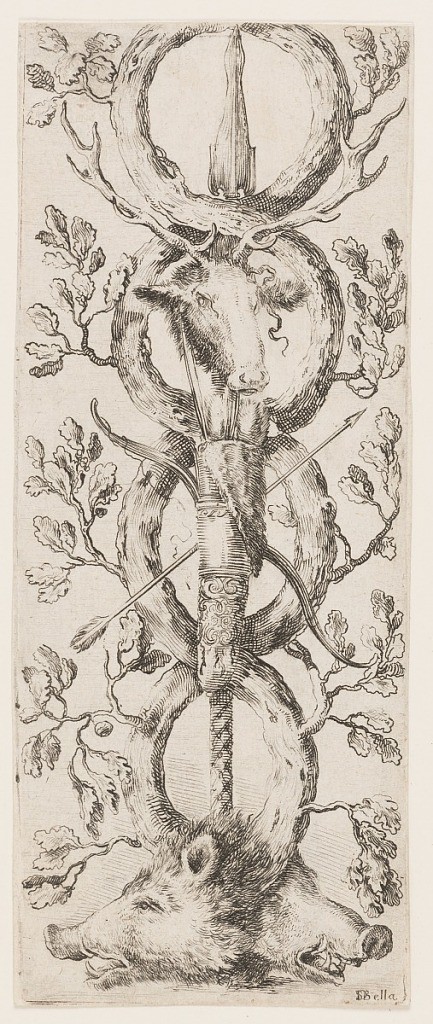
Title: Ornamenti o Grottesche (Grotesque Ornament)
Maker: Stefano della Bella, Italian, 1610–1664
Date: ca. 1653
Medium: Etching on laid paper
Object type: Print
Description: Vertical rectangle showing interlacing oak branches pierced by an upright spear. At center, a bow, arrow and quiver. Above, a stag's head. Below, two boar's heads.